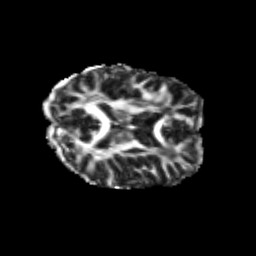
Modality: FA
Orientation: axial
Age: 25
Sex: female
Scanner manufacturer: siemens
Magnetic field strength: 3 T
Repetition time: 3.5 s
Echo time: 0.104 s